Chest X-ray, PA view. Patient: 76 years old, sex M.
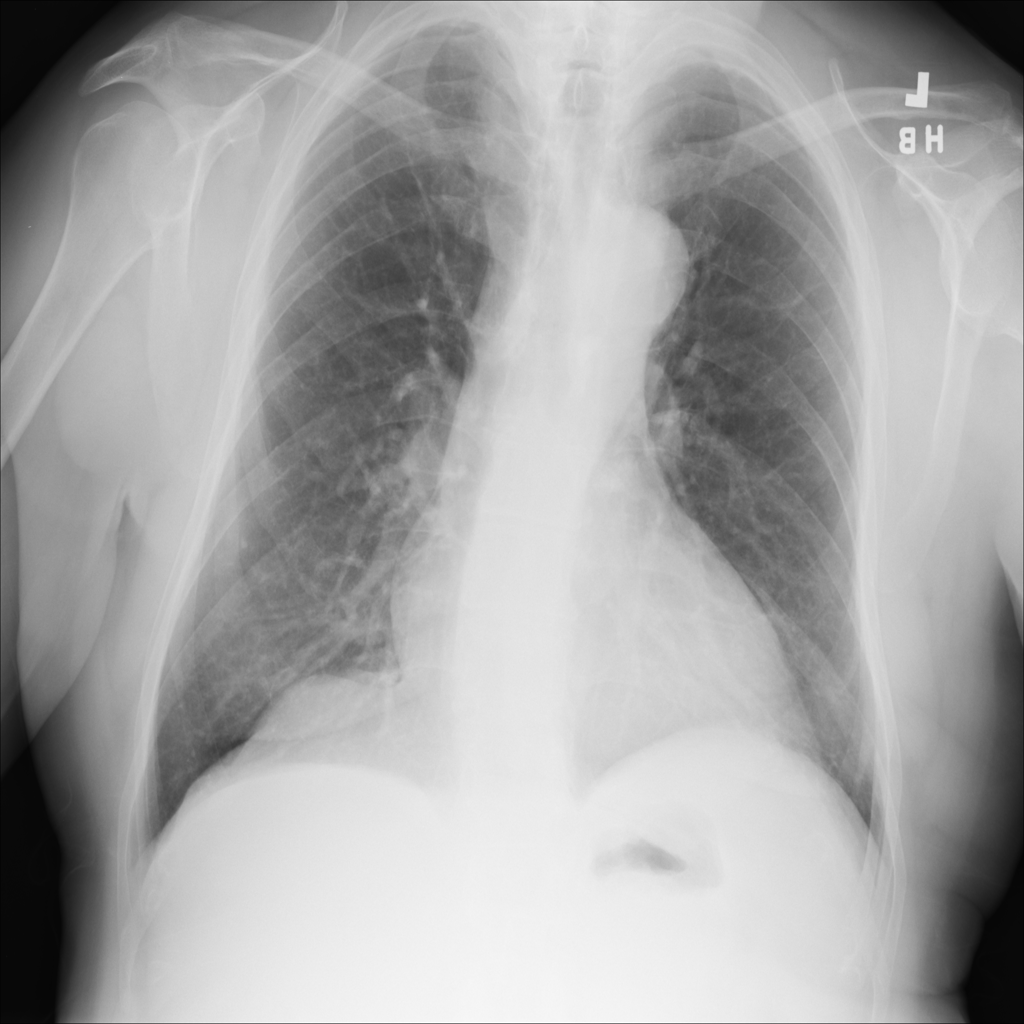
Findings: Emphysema